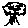
Label: tree